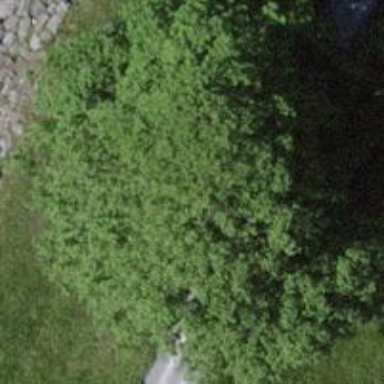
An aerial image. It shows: Brown bench in the vicinity.